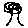
Label: tree